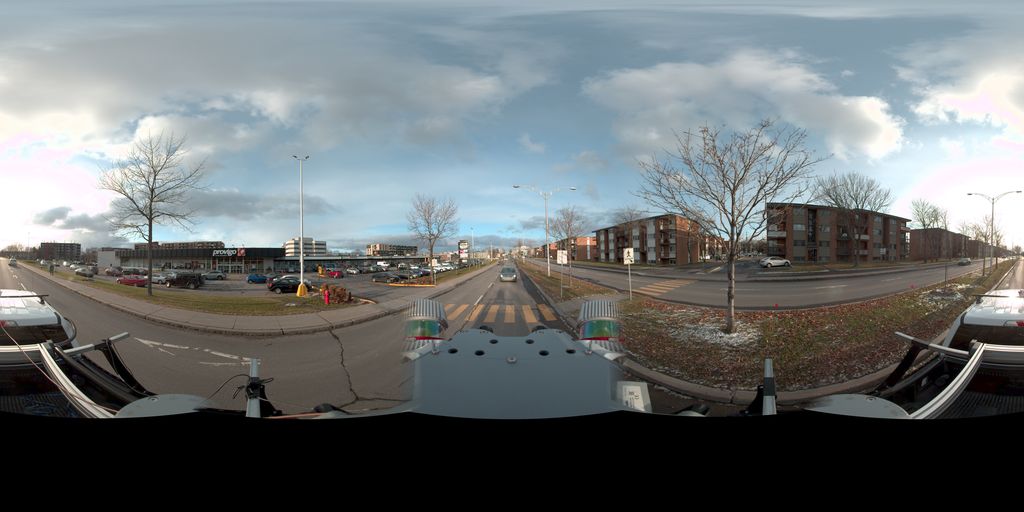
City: quebec_city